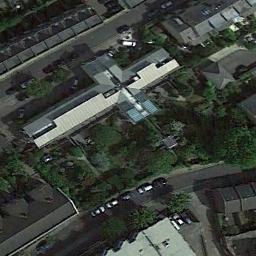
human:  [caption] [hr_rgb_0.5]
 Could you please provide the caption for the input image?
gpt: A church with a gray roof, The main house of the church has a cross-shaped roof, There are many buildings around the church, And many roads and trees .

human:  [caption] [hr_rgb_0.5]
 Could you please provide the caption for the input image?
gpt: The church is surrounded by some trees with a road passed by .

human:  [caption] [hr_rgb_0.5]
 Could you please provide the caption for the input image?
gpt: This is a church that looks like a cross from above .

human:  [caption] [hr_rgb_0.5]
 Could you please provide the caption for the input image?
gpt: The church with a cross-shaped sloping roof is surrounded by some trees .

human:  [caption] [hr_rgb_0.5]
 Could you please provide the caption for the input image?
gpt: There are many cars on the road near the church .